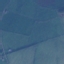
Label: Pasture